Question: How can I create below type of gridview with merge merged header columns? If anybody have example share with me.

Thanks in advance.
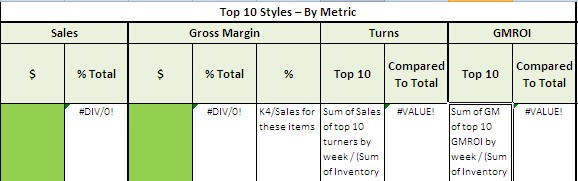
Answer: Code for GridView
'''
<asp:GridView ID="grvMergeHeader" runat="server"
BackColor="LightGoldenrodYellow"
BorderColor="Tan" BorderWidth="5px"
CellPadding="3" ForeColor="Black"
GridLines="None" BorderStyle="None"
CellSpacing="2"
AutoGenerateColumns="False"
DataSourceID="SqlDataSource1"
OnRowCreated="grvMergeHeader_RowCreated">
<FooterStyle BackColor="Tan" />
<SelectedRowStyle BackColor="DarkSlateBlue"
ForeColor="GhostWhite" />
<PagerStyle BackColor="PaleGoldenrod"
ForeColor="DarkSlateBlue"
HorizontalAlign="Center" />
<HeaderStyle BackColor="Tan" Font-Bold="True" />
<AlternatingRowStyle BackColor="PaleGoldenrod" />
<Columns>
<asp:BoundField DataField="DepartMentID"
HeaderText="DepartMentID"
SortExpression="DepartMentID" />
<asp:BoundField DataField="DepartMent"
HeaderText="DepartMent"
SortExpression="DepartMent" />
<asp:BoundField DataField="Name"
HeaderText="Name"
SortExpression="Name" />
<asp:BoundField DataField="Location"
HeaderText="Location"
SortExpression="Location" />
</Columns>
</asp:GridView>
'''
CS Code
'''
//row created
protected void grvMergeHeader_RowCreated(object sender, GridViewRowEventArgs e) {
if (e.Row.RowType == DataControlRowType.Header) {
GridView HeaderGrid = (GridView)sender;
GridViewRow HeaderGridRow = new GridViewRow(0, 0, DataControlRowType.Header,
DataControlRowState.Insert); //creating new Header Type
TableCell HeaderCell = new TableCell(); //creating HeaderCell
HeaderCell.Text = "Department";
HeaderCell.ColumnSpan = 2;
HeaderGridRow.Cells.Add(HeaderCell);//Adding HeaderCell to header.
HeaderCell = new TableCell();
HeaderCell.Text = "Employee";
HeaderCell.ColumnSpan = 2;
HeaderGridRow.Cells.Add(HeaderCell);
grvMergeHeader.Controls[0].Controls.AddAt(0, HeaderGridRow);
}
}
'''
I hope this will work for you.